Aerial crown-view tile of a tropical tree (Barro Colorado Island, Panama), acquired 20250616:
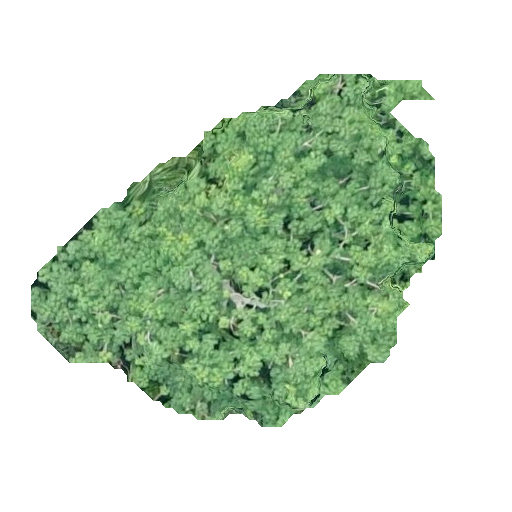
Species: Pseudobombax septenatum
GBIF accepted scientific name: Pseudobombax septenatum
Crown area: 137.261 m²